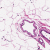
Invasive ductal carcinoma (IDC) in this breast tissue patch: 0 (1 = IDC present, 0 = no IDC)